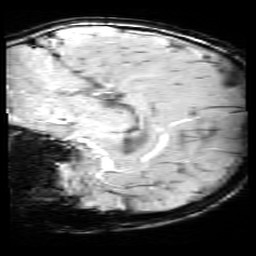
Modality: SWI
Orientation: sagittal
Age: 9
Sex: male
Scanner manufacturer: siemens
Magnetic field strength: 3 T
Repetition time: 0.027 s
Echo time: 0.02 s